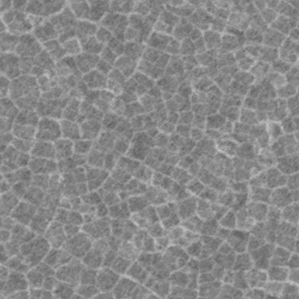
Label: frost